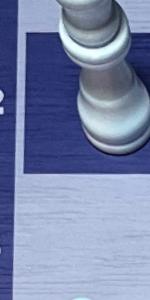
Label: Empty